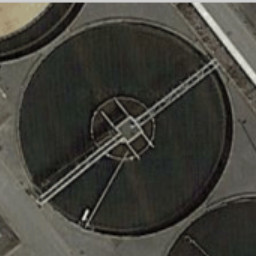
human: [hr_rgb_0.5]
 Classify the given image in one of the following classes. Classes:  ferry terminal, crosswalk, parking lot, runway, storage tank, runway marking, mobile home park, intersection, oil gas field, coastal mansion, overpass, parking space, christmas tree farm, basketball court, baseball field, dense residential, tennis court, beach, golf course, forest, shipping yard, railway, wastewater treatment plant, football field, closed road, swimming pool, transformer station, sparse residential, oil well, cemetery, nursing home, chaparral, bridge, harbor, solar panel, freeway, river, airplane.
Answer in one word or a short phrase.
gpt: wastewater treatment plant